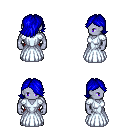
a pixel art fantasy rpg character, male body template, dark elf, purple skin, underdress, red pants, blue swoop hairstyle, black slippers, four views (front, back, left, right), 2x2 character sprite sheet, small pixel art, hard edges, no anti-aliasing